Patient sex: M
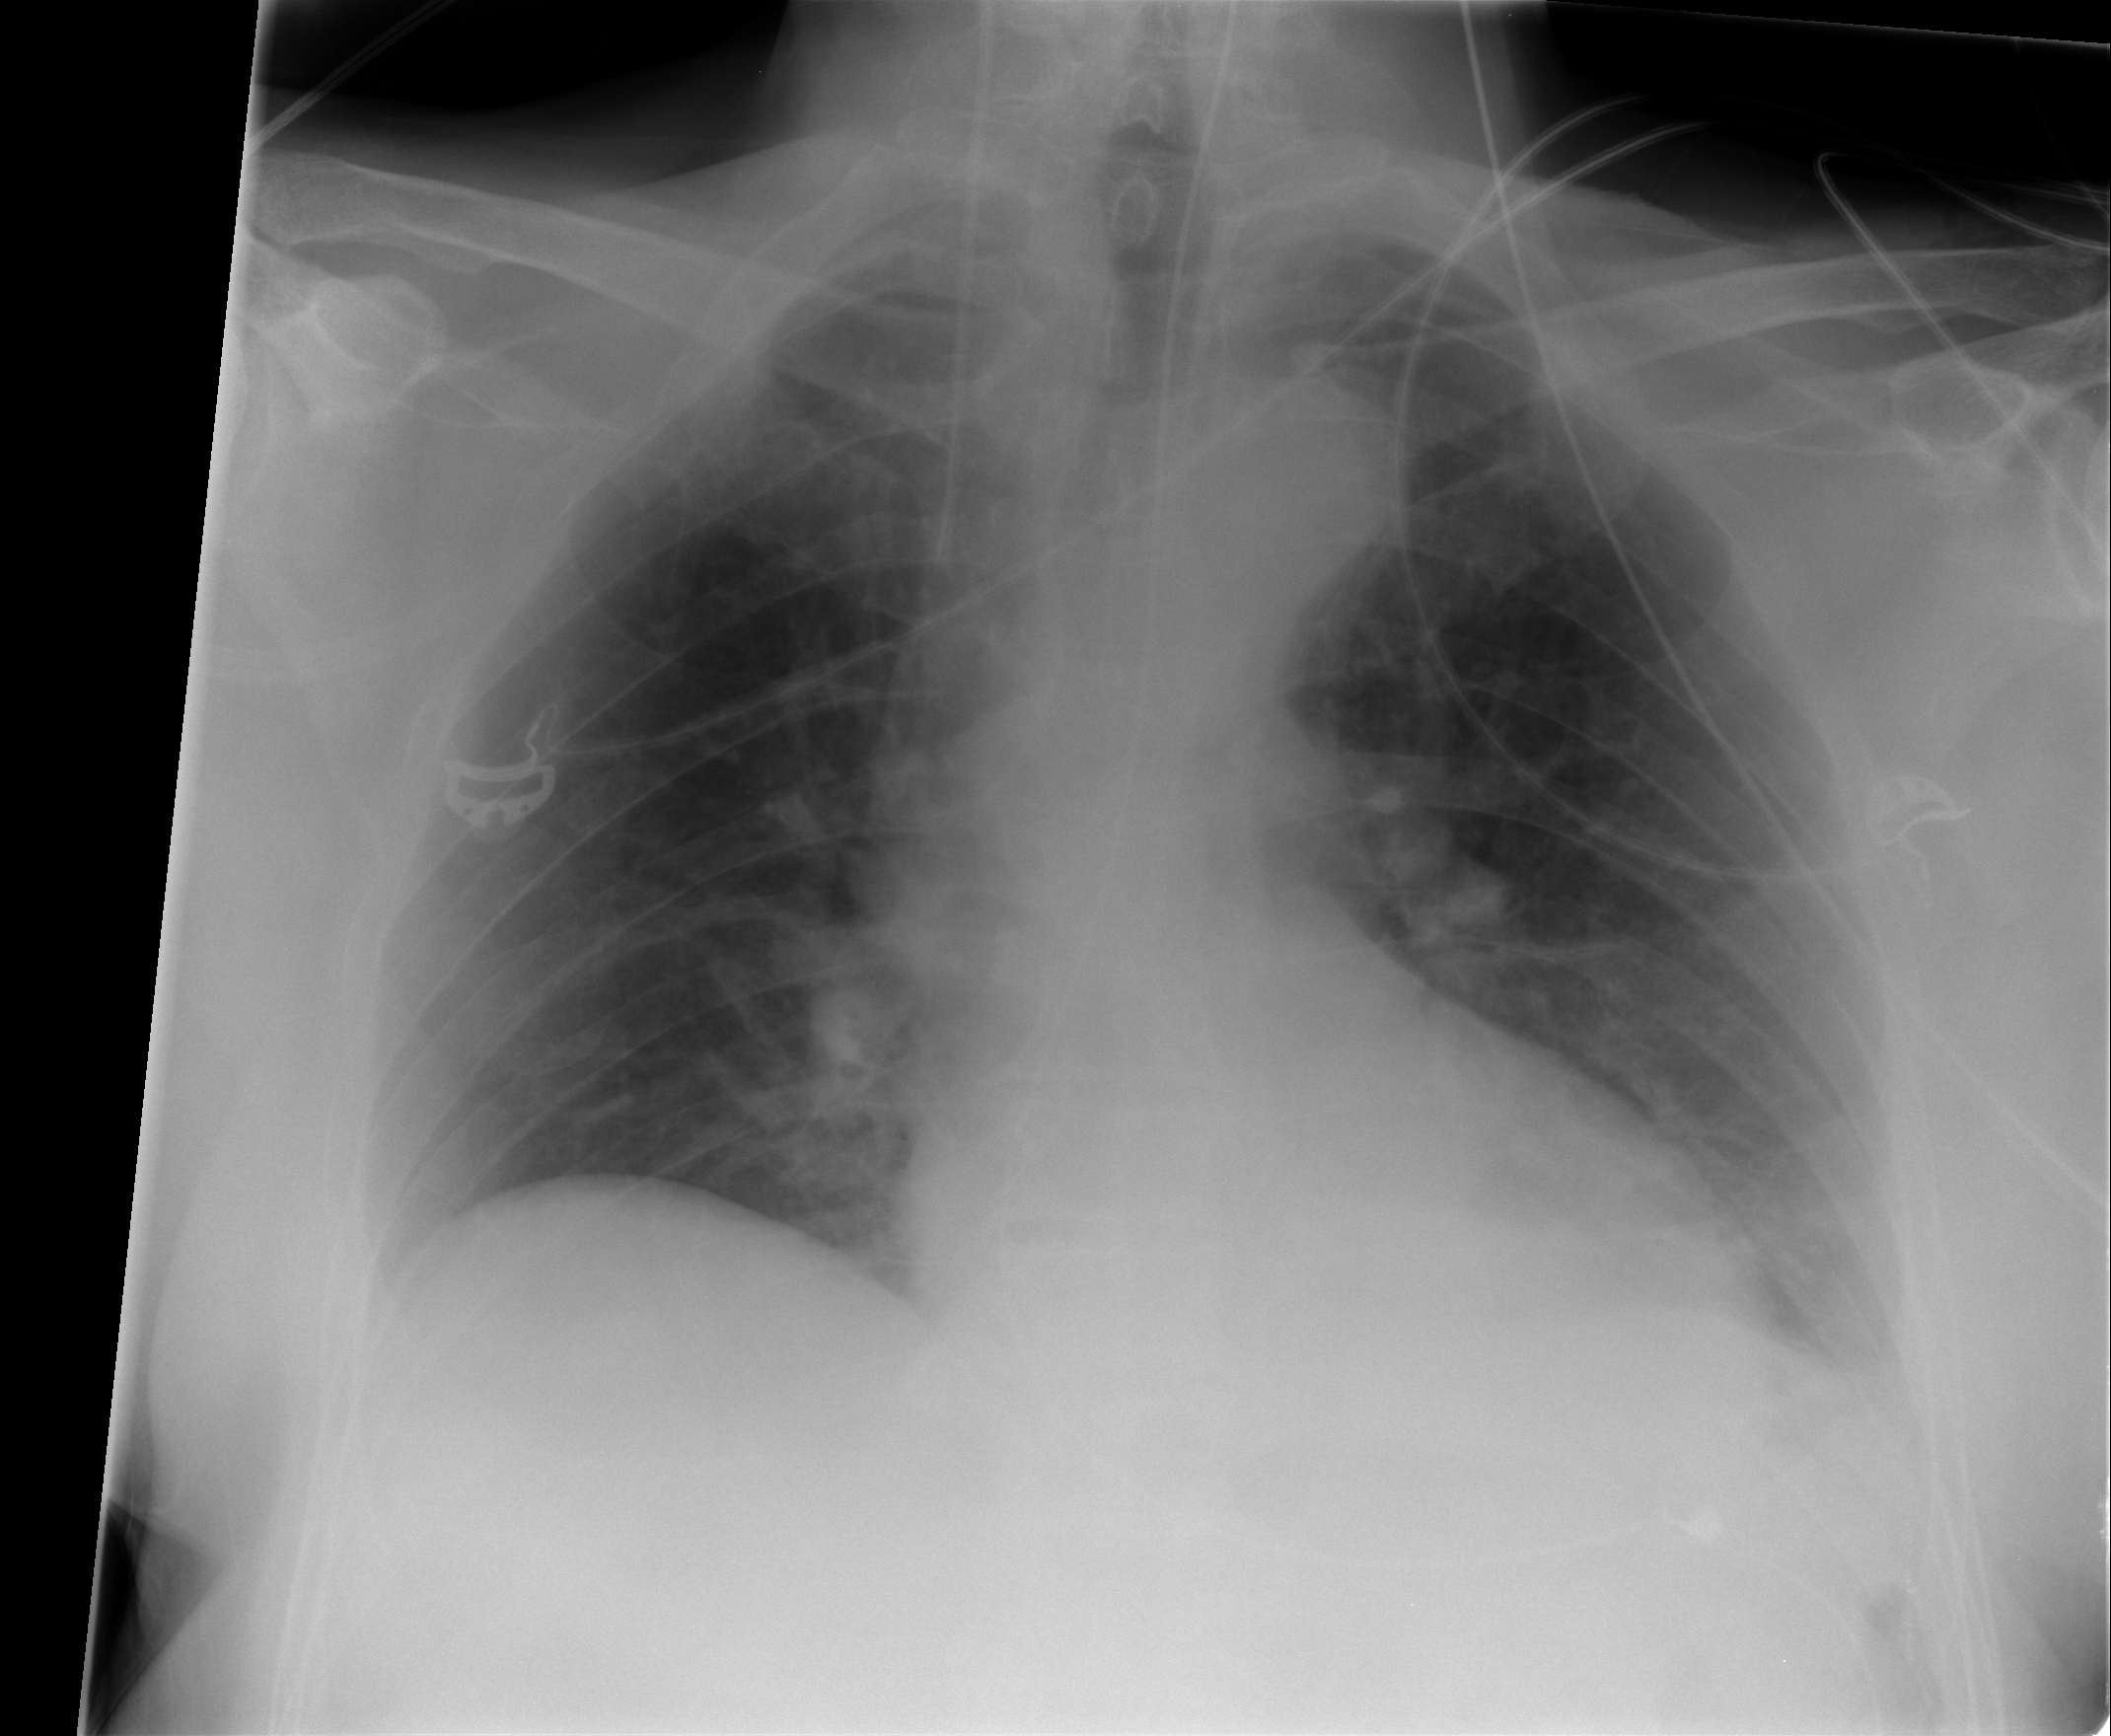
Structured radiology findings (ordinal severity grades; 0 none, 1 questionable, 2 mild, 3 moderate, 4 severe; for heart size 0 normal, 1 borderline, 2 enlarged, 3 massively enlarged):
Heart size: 1
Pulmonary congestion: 0
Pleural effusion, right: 0
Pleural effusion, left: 1
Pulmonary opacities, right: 0
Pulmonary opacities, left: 0
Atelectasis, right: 2
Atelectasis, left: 2